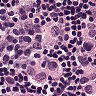
Metastatic tissue present: yes